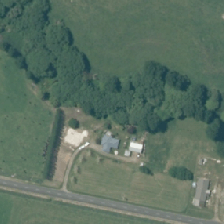
Land cover: deciduous_hardwood